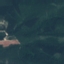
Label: Forest